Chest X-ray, PA view. Patient: 56 years old, sex F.
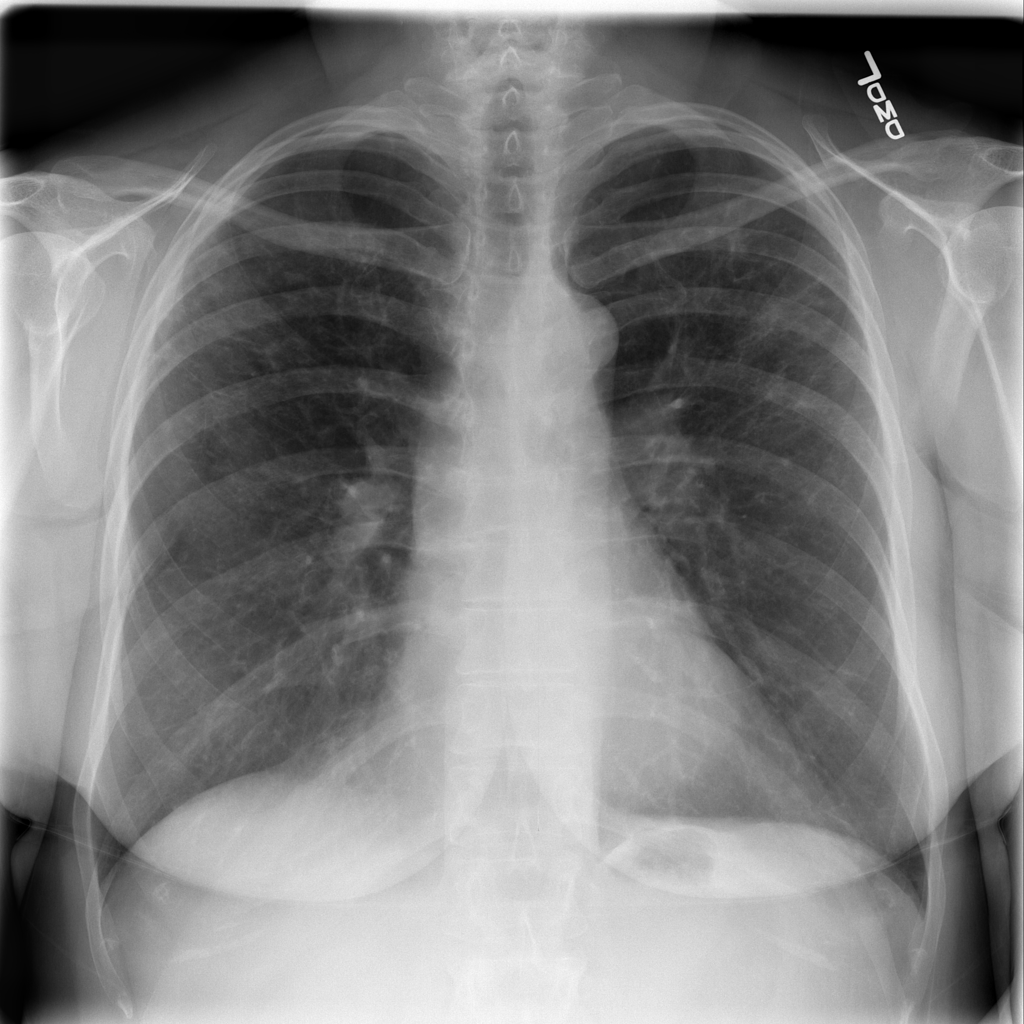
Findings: Infiltration, Nodule